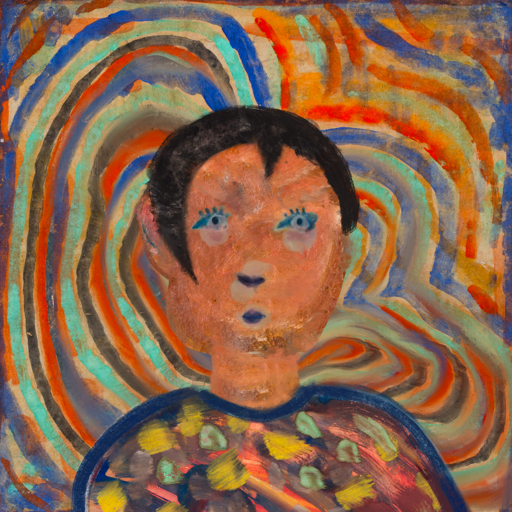
Background: Sisters, Head And Neck Front: Boggyland, Face Front: Hill_Girl, Bust: Mother_And_Son_Mother, Hair Front: Roy_Bahadur, Head Accessory: Blank, Second Necklace: Blank, Necklace: Blank, Baby: Blank